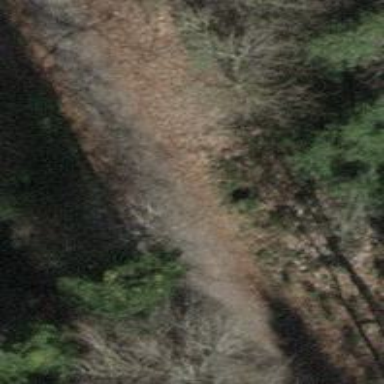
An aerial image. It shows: Track road.